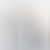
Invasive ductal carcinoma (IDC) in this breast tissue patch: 0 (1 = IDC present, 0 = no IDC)